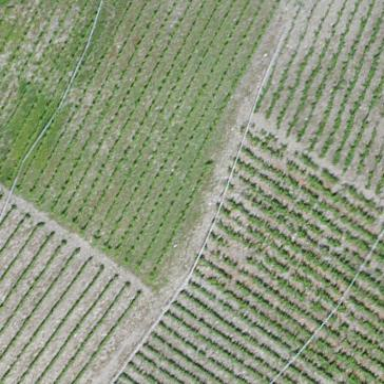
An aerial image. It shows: Vineyard with grape crops.